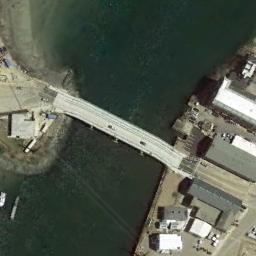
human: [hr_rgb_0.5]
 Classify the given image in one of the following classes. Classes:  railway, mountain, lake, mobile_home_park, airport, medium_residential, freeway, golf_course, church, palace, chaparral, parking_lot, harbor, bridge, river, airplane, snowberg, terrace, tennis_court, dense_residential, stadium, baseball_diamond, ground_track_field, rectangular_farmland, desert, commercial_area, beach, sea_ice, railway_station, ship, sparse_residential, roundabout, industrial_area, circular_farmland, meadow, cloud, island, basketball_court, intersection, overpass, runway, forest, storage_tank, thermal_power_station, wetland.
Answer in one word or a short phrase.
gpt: bridge